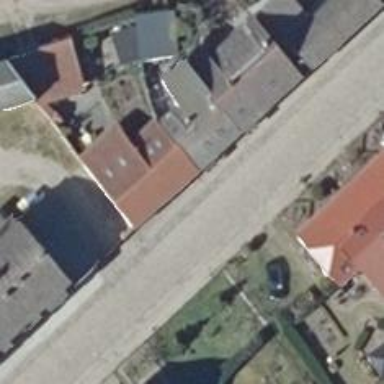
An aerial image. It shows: Semi-detached house.